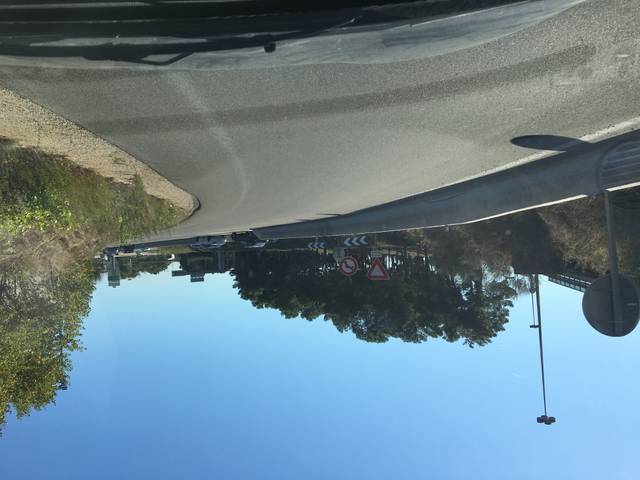
Region: France
Coordinates: 43.973, 4.858